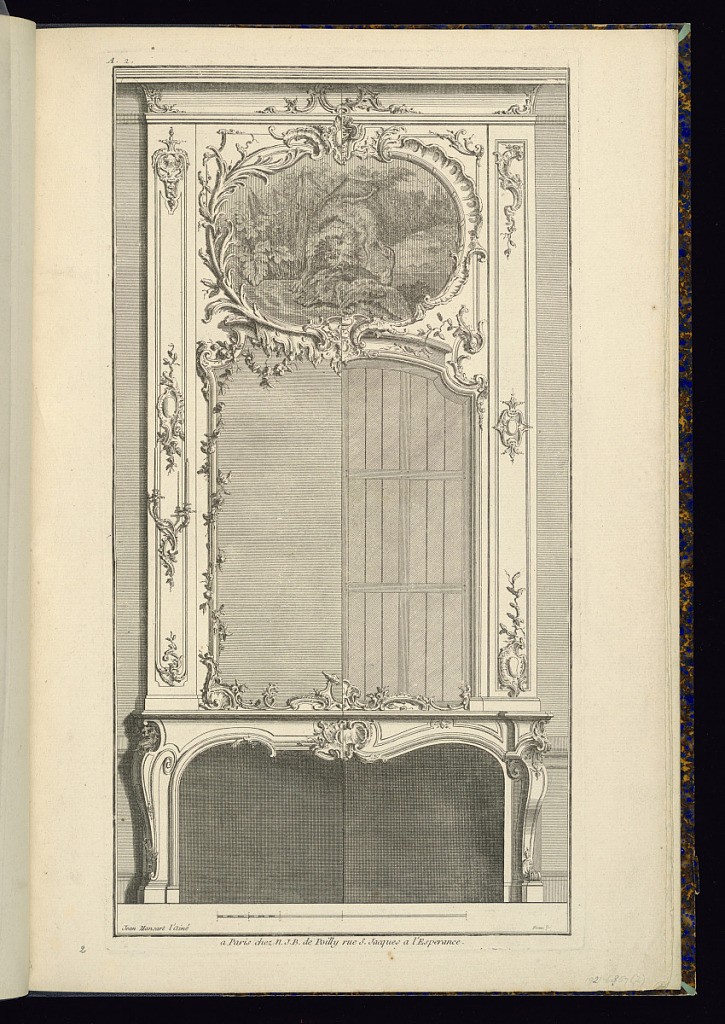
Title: Fireplace (Chimney Piece and Mantel) Designs
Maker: Jean Mansart de Jouy, French, 1705 - 1783
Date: mid- 18th–late 18th century
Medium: Etching and engraving on laid paper
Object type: Print
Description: Designs for a chimney piece (fireplace, overmantel mirror or frame with painting above) with two different options in the design (split in half). The designs feature rococo ornament and motifs including c-scrolls, cartouches, shells, scrolling leaves (rinceaux), fleurons, sprigs, masks, waves/ water, leaves, and festoons of flowers. The overmantel option is a mirror on the left and a frame on the right, with wooden boards. The overmantel is flanked by ornate narrow panels (boiserie), with a two-candled wall sconce on the left. The oval painting above is framed by two different cartouche style ornate frames and depicts a hunting scene with a dog fighting a bird or duck in a landscape. The plate is numbered and signed, with a scale below.